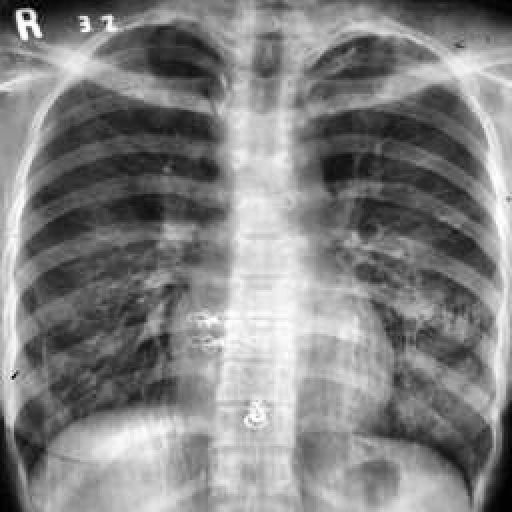
Finding: TUBERCULOSIS